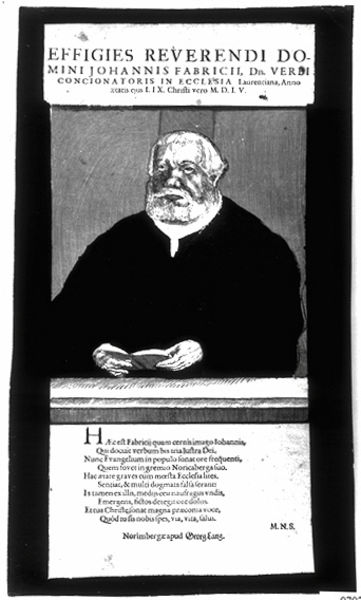
Titel: Bildnis des Johann Fabricius
Künstler: Hans Glaser
Institution: (Seriendruck)
Schlagwörter: hand, kopf, mann, weiß, grau, holz, nase, profil, schwarz, skizze, zeichnung, haus, bart, richter, augen, bibel, gesicht, halten, johannes, kragen, mensch, vollbart, bild, bildnis, hände, portrait, porträt, brüstung, kirche, geistlicher, haare, halbfigur, mantel, person, renaissance, holzschnitt, schrift, wangen, man, grafik, graphik, amerika, dick, inschrift, lesen, festhalten, robe, buch, druck, druckgraphik, schwarzweiss, radierung, stich, titel, seite, text, bildniss, buchdruck, talar, halbfigurig, pfarrer, pastor, priester, scwarz, lesend, zeilen, kupferstich, ornat, latein, anwalt, vorlesung, frontispiz, evangelisch, reformation, würdenträger, bible, theologe, buc, johannis, kirchenmann, jurist, mini, geschrieben, reverent, bartt, theologie, reverendi, effigies, h, reverend, pfarrer#, do, fabrich, versi, lädt, johannis fabicii